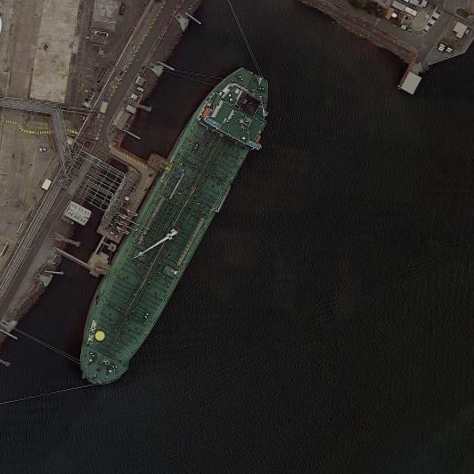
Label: civil